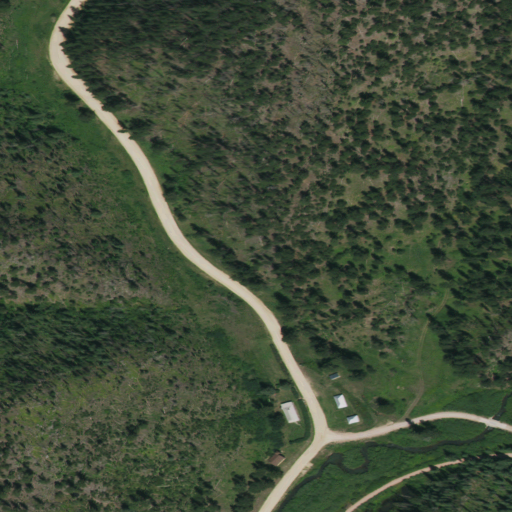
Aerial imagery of valley in South Dakota named Pony Gulch containing evergreen forest, grassland, open development, and shrub